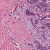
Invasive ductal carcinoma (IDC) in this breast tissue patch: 0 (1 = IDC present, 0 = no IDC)